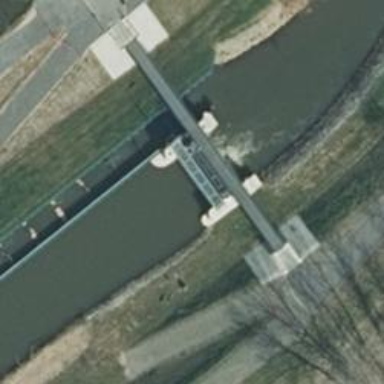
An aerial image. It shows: Fish pass along the waterway.